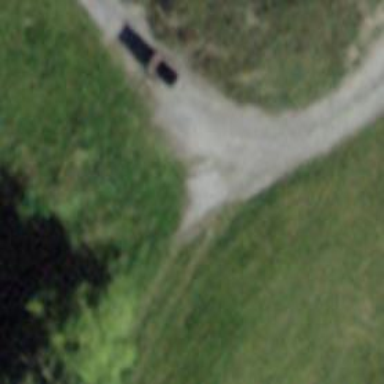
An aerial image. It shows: Gravel track road.